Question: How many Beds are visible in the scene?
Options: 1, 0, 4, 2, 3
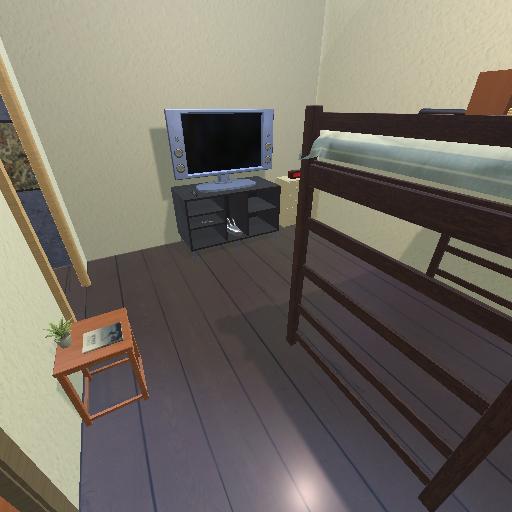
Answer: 1